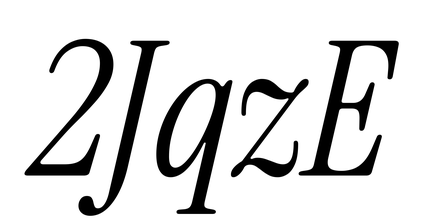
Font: InstrumentSerif-Italic